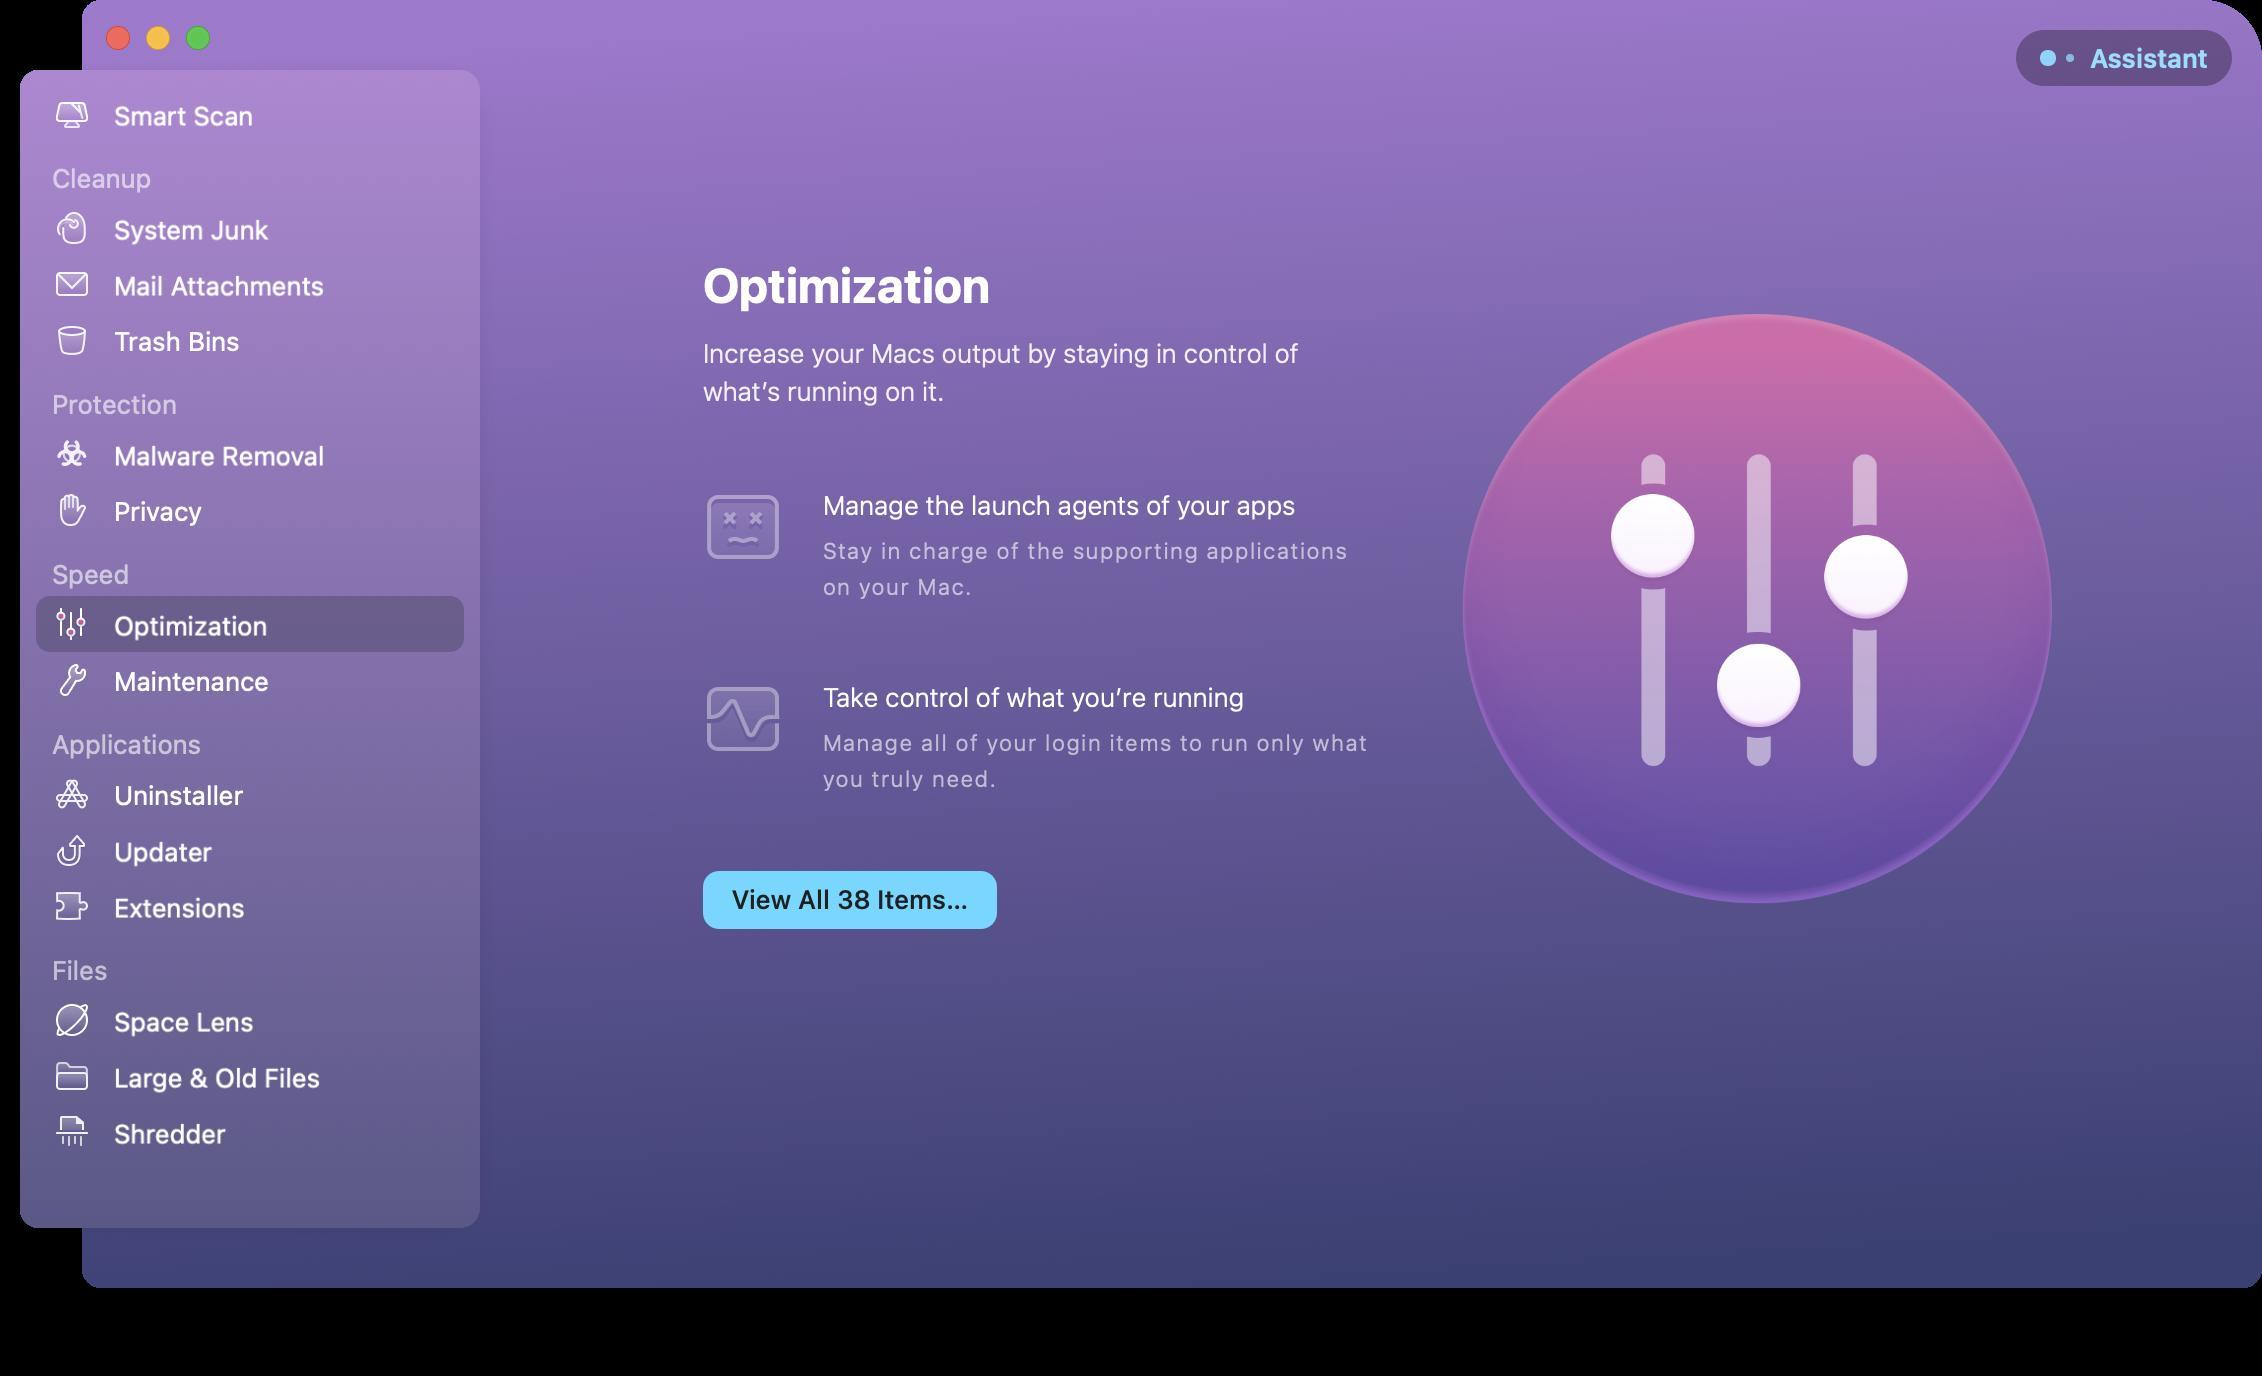
Accessibility tree:
{"name": "CleanMyMac", "role": "AXWindow", "description": null, "role_description": "standard window", "value": null, "position": "211.00;188.00", "size": "1090;644", "children": [{"name": null, "role": "AXStaticText", "description": null, "role_description": "text", "value": "Optimization", "position": "308.50;128.50", "size": "148;29", "children": []}, {"name": null, "role": "AXStaticText", "description": null, "role_description": "text", "value": "Increase your Macs output by staying in control of what’s running on it.", "position": "308.50;167.50", "size": "306;36", "children": []}, {"name": null, "role": "AXStaticText", "description": null, "role_description": "text", "value": "Manage the launch agents of your apps", "position": "368.50;243.50", "size": "284;17", "children": []}, {"name": null, "role": "AXStaticText", "description": null, "role_description": "text", "value": "Stay in charge of the supporting applications on your Mac.", "position": "368.50;268.50", "size": "284;32", "children": []}, {"name": null, "role": "AXStaticText", "description": null, "role_description": "text", "value": "Take control of what you’re running", "position": "368.50;339.50", "size": "284;17", "children": []}, {"name": null, "role": "AXStaticText", "description": null, "role_description": "text", "value": "Manage all of your login items to run only what you truly need.", "position": "368.50;364.50", "size": "284;32", "children": []}, {"name": "View_All_38_Items…", "role": "AXButton", "description": null, "role_description": "button", "value": null, "position": "310.50;435.50", "size": "147;29", "children": []}, {"name": null, "role": "AXImage", "description": null, "role_description": "image", "value": null, "position": "668.50;134.50", "size": "339;339", "children": []}, {"name": null, "role": "AXStaticText", "description": null, "role_description": "text", "value": "", "position": "640.50;20.50", "size": "4;17", "children": []}, {"name": null, "role": "AXButton", "description": null, "role_description": "close button", "value": null, "position": "11.00;11.00", "size": "14;16", "children": []}, {"name": null, "role": "AXButton", "description": null, "role_description": "full screen button", "value": null, "position": "51.00;11.00", "size": "14;16", "children": [{"name": null, "role": "AXGroup", "description": null, "role_description": "group", "value": null, "position": "51.00;11.00", "size": "14;16", "children": [{"name": null, "role": "AXGroup", "description": null, "role_description": "group", "value": null, "position": "51.00;11.00", "size": "14;16", "children": []}]}]}, {"name": null, "role": "AXButton", "description": null, "role_description": "minimize button", "value": null, "position": "31.00;11.00", "size": "14;16", "children": []}, {"name": null, "role": "AXButton", "description": "", "role_description": "button", "value": null, "position": "572.00;542.00", "size": "146;146", "children": []}, {"name": null, "role": "AXTable", "description": "Sidebar", "role_description": "table", "value": null, "position": "-29.00;43.00", "size": "226;556", "children": [{"name": null, "role": "AXRow", "description": null, "role_description": "table row", "value": null, "position": "-29.00;43.00", "size": "226;28", "children": [{"name": null, "role": "AXCell", "description": null, "role_description": "cell", "value": null, "position": "-29.00;43.00", "size": "226;28", "children": [{"name": null, "role": "AXStaticText", "description": null, "role_description": "text", "value": "Smart Scan", "position": "14.00;48.50", "size": "153;17", "children": []}]}]}, {"name": null, "role": "AXRow", "description": null, "role_description": "table row", "value": null, "position": "-29.00;71.00", "size": "226;29", "children": [{"name": null, "role": "AXCell", "description": null, "role_description": "cell", "value": null, "position": "-29.00;71.00", "size": "226;29", "children": [{"name": null, "role": "AXStaticText", "description": null, "role_description": "text", "value": "Cleanup", "position": "-17.00;80.00", "size": "54;17", "children": []}]}]}, {"name": null, "role": "AXRow", "description": null, "role_description": "table row", "value": null, "position": "-29.00;100.00", "size": "226;28", "children": [{"name": null, "role": "AXCell", "description": null, "role_description": "cell", "value": null, "position": "-29.00;100.00", "size": "226;28", "children": [{"name": null, "role": "AXStaticText", "description": null, "role_description": "text", "value": "System Junk", "position": "14.00;105.50", "size": "169;17", "children": []}]}]}, {"name": null, "role": "AXRow", "description": null, "role_description": "table row", "value": null, "position": "-29.00;128.00", "size": "226;28", "children": [{"name": null, "role": "AXCell", "description": null, "role_description": "cell", "value": null, "position": "-29.00;128.00", "size": "226;28", "children": [{"name": null, "role": "AXStaticText", "description": null, "role_description": "text", "value": "Mail Attachments", "position": "14.00;133.50", "size": "169;17", "children": []}]}]}, {"name": null, "role": "AXRow", "description": null, "role_description": "table row", "value": null, "position": "-29.00;156.00", "size": "226;28", "children": [{"name": null, "role": "AXCell", "description": null, "role_description": "cell", "value": null, "position": "-29.00;156.00", "size": "226;28", "children": [{"name": null, "role": "AXStaticText", "description": null, "role_description": "text", "value": "Trash Bins", "position": "14.00;161.50", "size": "169;17", "children": []}]}]}, {"name": null, "role": "AXRow", "description": null, "role_description": "table row", "value": null, "position": "-29.00;184.00", "size": "226;29", "children": [{"name": null, "role": "AXCell", "description": null, "role_description": "cell", "value": null, "position": "-29.00;184.00", "size": "226;29", "children": [{"name": null, "role": "AXStaticText", "description": null, "role_description": "text", "value": "Protection", "position": "-17.00;193.00", "size": "67;17", "children": []}]}]}, {"name": null, "role": "AXRow", "description": null, "role_description": "table row", "value": null, "position": "-29.00;213.00", "size": "226;28", "children": [{"name": null, "role": "AXCell", "description": null, "role_description": "cell", "value": null, "position": "-29.00;213.00", "size": "226;28", "children": [{"name": null, "role": "AXStaticText", "description": null, "role_description": "text", "value": "Malware Removal", "position": "14.00;218.50", "size": "169;17", "children": []}]}]}, {"name": null, "role": "AXRow", "description": null, "role_description": "table row", "value": null, "position": "-29.00;241.00", "size": "226;28", "children": [{"name": null, "role": "AXCell", "description": null, "role_description": "cell", "value": null, "position": "-29.00;241.00", "size": "226;28", "children": [{"name": null, "role": "AXStaticText", "description": null, "role_description": "text", "value": "Privacy", "position": "14.00;246.50", "size": "169;17", "children": []}]}]}, {"name": null, "role": "AXRow", "description": null, "role_description": "table row", "value": null, "position": "-29.00;269.00", "size": "226;29", "children": [{"name": null, "role": "AXCell", "description": null, "role_description": "cell", "value": null, "position": "-29.00;269.00", "size": "226;29", "children": [{"name": null, "role": "AXStaticText", "description": null, "role_description": "text", "value": "Speed", "position": "-17.00;278.00", "size": "43;17", "children": []}]}]}, {"name": null, "role": "AXRow", "description": null, "role_description": "table row", "value": null, "position": "-29.00;298.00", "size": "226;28", "children": [{"name": null, "role": "AXCell", "description": null, "role_description": "cell", "value": null, "position": "-29.00;298.00", "size": "226;28", "children": [{"name": null, "role": "AXStaticText", "description": null, "role_description": "text", "value": "Optimization", "position": "14.00;303.50", "size": "169;17", "children": []}]}]}, {"name": null, "role": "AXRow", "description": null, "role_description": "table row", "value": null, "position": "-29.00;326.00", "size": "226;28", "children": [{"name": null, "role": "AXCell", "description": null, "role_description": "cell", "value": null, "position": "-29.00;326.00", "size": "226;28", "children": [{"name": null, "role": "AXStaticText", "description": null, "role_description": "text", "value": "Maintenance", "position": "14.00;331.50", "size": "169;17", "children": []}]}]}, {"name": null, "role": "AXRow", "description": null, "role_description": "table row", "value": null, "position": "-29.00;354.00", "size": "226;29", "children": [{"name": null, "role": "AXCell", "description": null, "role_description": "cell", "value": null, "position": "-29.00;354.00", "size": "226;29", "children": [{"name": null, "role": "AXStaticText", "description": null, "role_description": "text", "value": "Applications", "position": "-17.00;363.00", "size": "79;17", "children": []}]}]}, {"name": null, "role": "AXRow", "description": null, "role_description": "table row", "value": null, "position": "-29.00;383.00", "size": "226;28", "children": [{"name": null, "role": "AXCell", "description": null, "role_description": "cell", "value": null, "position": "-29.00;383.00", "size": "226;28", "children": [{"name": null, "role": "AXStaticText", "description": null, "role_description": "text", "value": "Uninstaller", "position": "14.00;388.50", "size": "169;17", "children": []}]}]}, {"name": null, "role": "AXRow", "description": null, "role_description": "table row", "value": null, "position": "-29.00;411.00", "size": "226;28", "children": [{"name": null, "role": "AXCell", "description": null, "role_description": "cell", "value": null, "position": "-29.00;411.00", "size": "226;28", "children": [{"name": null, "role": "AXStaticText", "description": null, "role_description": "text", "value": "Updater", "position": "14.00;416.50", "size": "169;17", "children": []}]}]}, {"name": null, "role": "AXRow", "description": null, "role_description": "table row", "value": null, "position": "-29.00;439.00", "size": "226;28", "children": [{"name": null, "role": "AXCell", "description": null, "role_description": "cell", "value": null, "position": "-29.00;439.00", "size": "226;28", "children": [{"name": null, "role": "AXStaticText", "description": null, "role_description": "text", "value": "Extensions", "position": "14.00;444.50", "size": "169;17", "children": []}]}]}, {"name": null, "role": "AXRow", "description": null, "role_description": "table row", "value": null, "position": "-29.00;467.00", "size": "226;29", "children": [{"name": null, "role": "AXCell", "description": null, "role_description": "cell", "value": null, "position": "-29.00;467.00", "size": "226;29", "children": [{"name": null, "role": "AXStaticText", "description": null, "role_description": "text", "value": "Files", "position": "-17.00;476.00", "size": "32;17", "children": []}]}]}, {"name": null, "role": "AXRow", "description": null, "role_description": "table row", "value": null, "position": "-29.00;496.00", "size": "226;28", "children": [{"name": null, "role": "AXCell", "description": null, "role_description": "cell", "value": null, "position": "-29.00;496.00", "size": "226;28", "children": [{"name": null, "role": "AXStaticText", "description": null, "role_description": "text", "value": "Space Lens", "position": "14.00;501.50", "size": "169;17", "children": []}]}]}, {"name": null, "role": "AXRow", "description": null, "role_description": "table row", "value": null, "position": "-29.00;524.00", "size": "226;28", "children": [{"name": null, "role": "AXCell", "description": null, "role_description": "cell", "value": null, "position": "-29.00;524.00", "size": "226;28", "children": [{"name": null, "role": "AXStaticText", "description": null, "role_description": "text", "value": "Large & Old Files", "position": "14.00;529.50", "size": "169;17", "children": []}]}]}, {"name": null, "role": "AXRow", "description": null, "role_description": "table row", "value": null, "position": "-29.00;552.00", "size": "226;28", "children": [{"name": null, "role": "AXCell", "description": null, "role_description": "cell", "value": null, "position": "-29.00;552.00", "size": "226;28", "children": [{"name": null, "role": "AXStaticText", "description": null, "role_description": "text", "value": "Shredder", "position": "14.00;557.50", "size": "169;17", "children": []}]}]}, {"name": null, "role": "AXColumn", "description": null, "role_description": "column", "value": null, "position": "-29.00;43.00", "size": "226;556", "children": []}]}]}